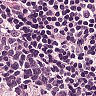
Metastatic tissue present: no